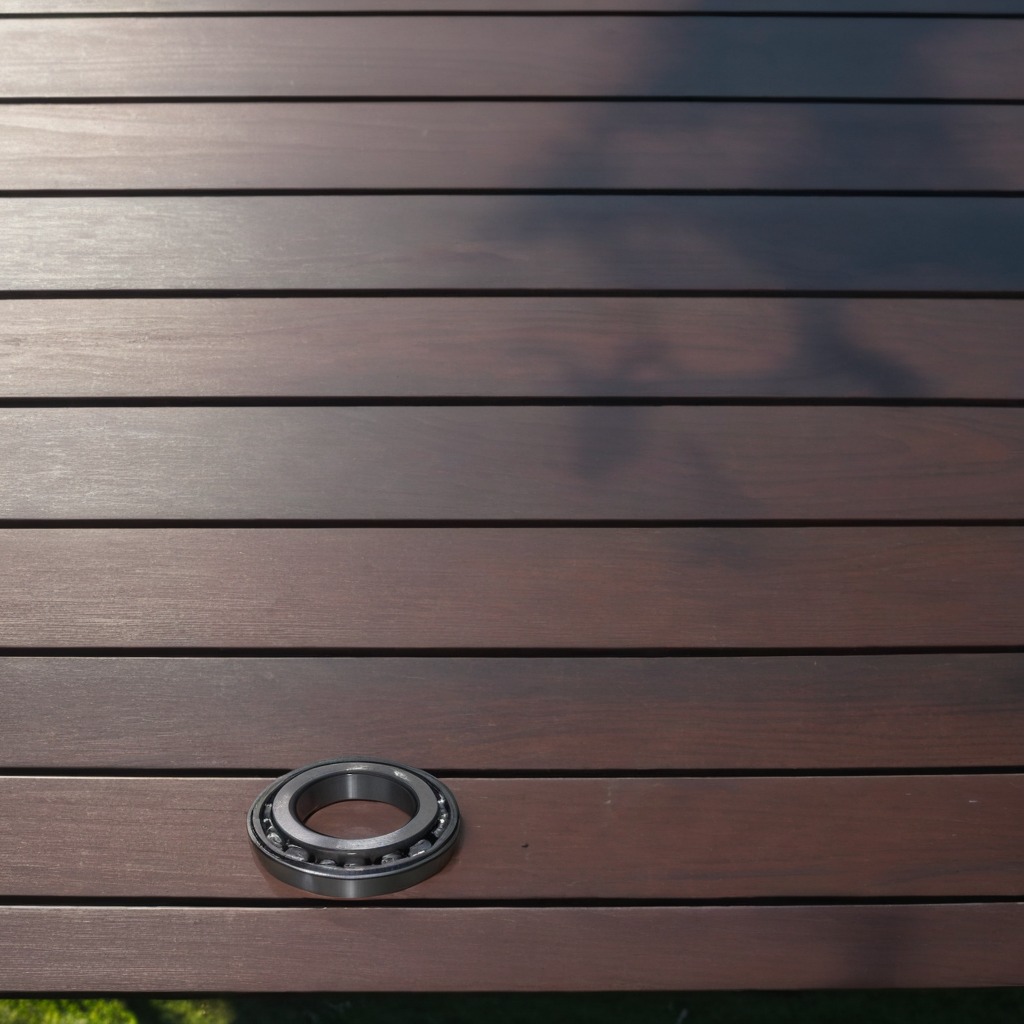
A metal ball bearing lies on an isolated clean organized dark wood workbench in an outdoor DIY or construction setup afternoon light completely empty.